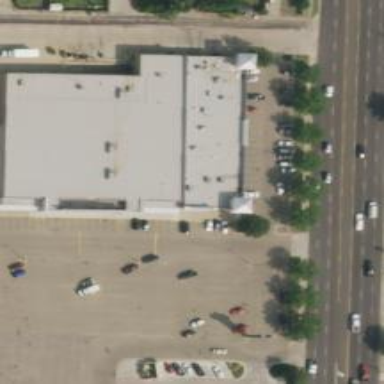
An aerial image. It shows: Swimming pool shop.